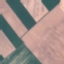
Land use / land cover: AnnualCrop